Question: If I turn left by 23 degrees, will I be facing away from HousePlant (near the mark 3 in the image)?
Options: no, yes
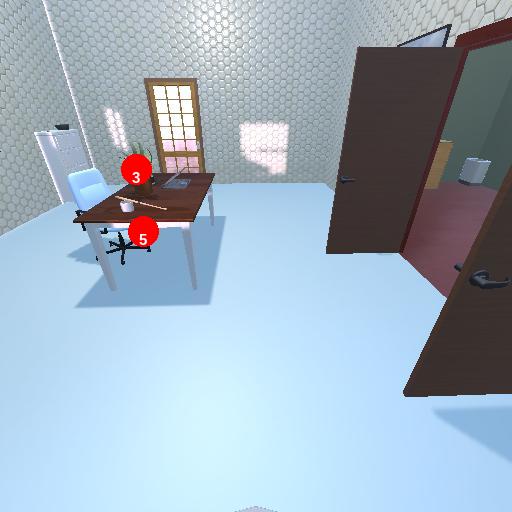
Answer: no